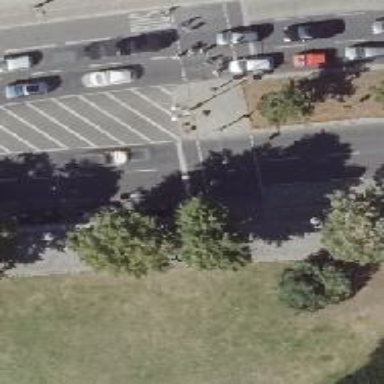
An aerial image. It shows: Road crossing with traffic signals.